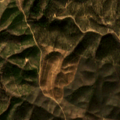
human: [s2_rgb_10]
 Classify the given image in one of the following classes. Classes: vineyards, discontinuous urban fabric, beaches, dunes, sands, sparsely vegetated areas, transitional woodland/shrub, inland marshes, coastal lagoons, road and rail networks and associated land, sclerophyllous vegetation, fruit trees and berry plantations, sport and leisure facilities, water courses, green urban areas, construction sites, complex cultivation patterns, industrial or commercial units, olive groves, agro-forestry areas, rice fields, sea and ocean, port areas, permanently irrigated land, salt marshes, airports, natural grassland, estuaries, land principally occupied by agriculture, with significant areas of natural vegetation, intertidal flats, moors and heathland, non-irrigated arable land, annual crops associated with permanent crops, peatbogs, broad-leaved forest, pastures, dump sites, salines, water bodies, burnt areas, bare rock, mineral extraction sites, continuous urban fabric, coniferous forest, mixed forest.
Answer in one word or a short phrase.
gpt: broad-leaved forest, sclerophyllous vegetation, transitional woodland/shrub